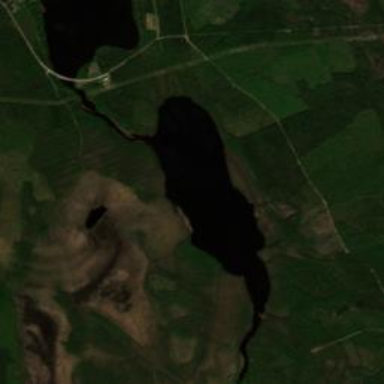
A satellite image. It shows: Serene lake.